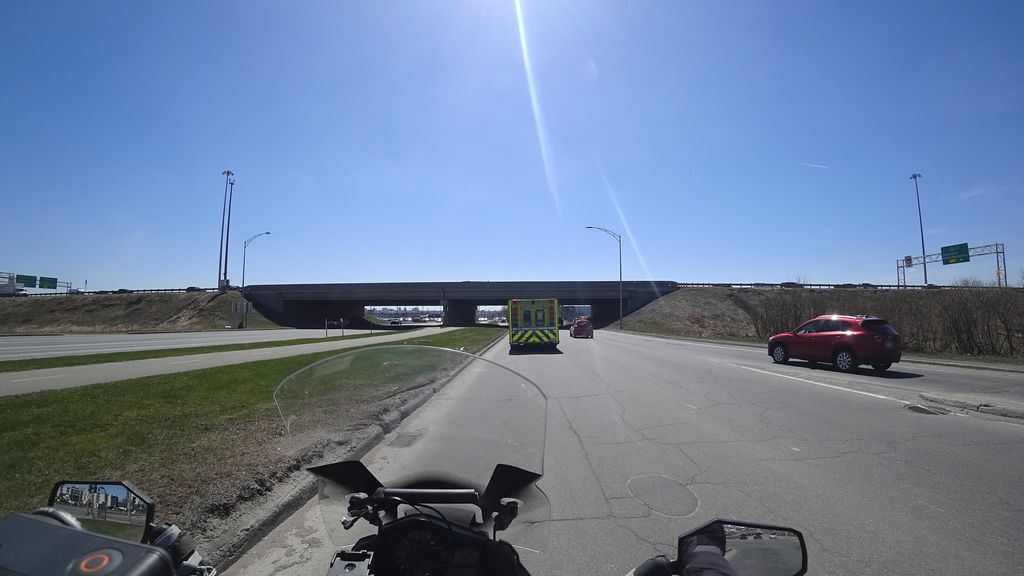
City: quebec_city